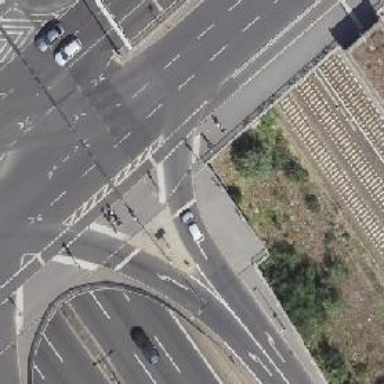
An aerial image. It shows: Road with traffic signals.